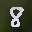
Label: 8